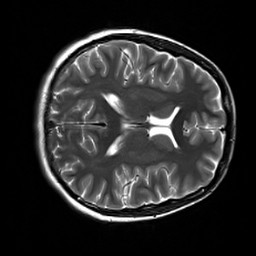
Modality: T2w
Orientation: axial
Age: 23
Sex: female
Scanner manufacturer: siemens
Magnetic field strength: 3 T
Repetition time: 7 s
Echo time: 0.09 s